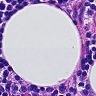
Metastatic tissue present: no